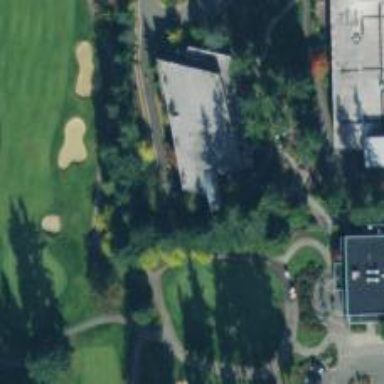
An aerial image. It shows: Path designated for golf carts.